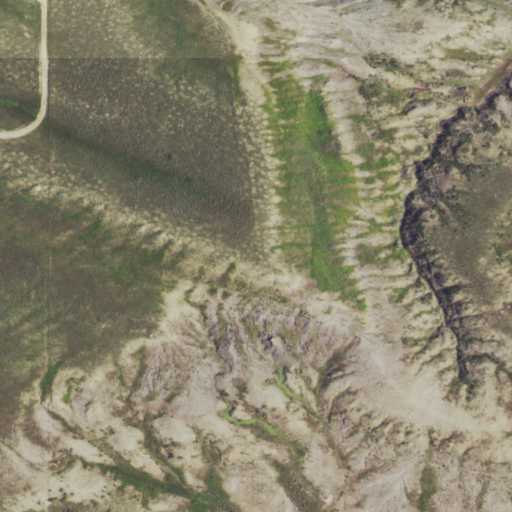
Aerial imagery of mountain in Wyoming named Signal Hill containing shrub, grassland, and open development